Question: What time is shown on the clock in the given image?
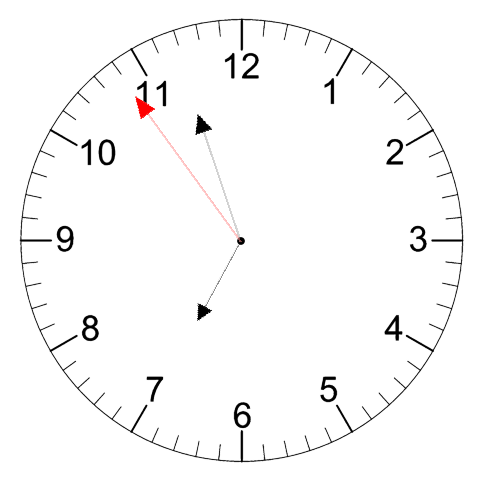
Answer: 06:56:54